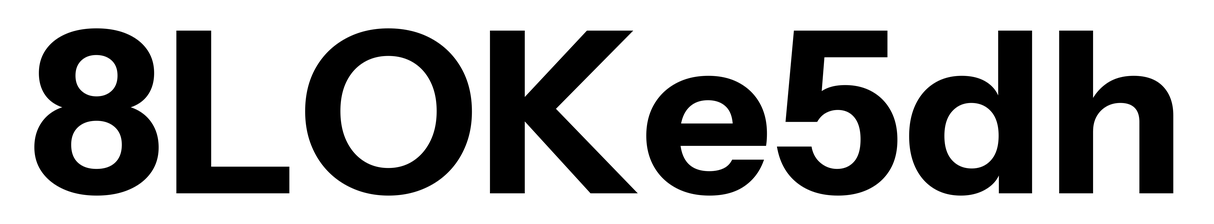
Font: InstrumentSans_Bold